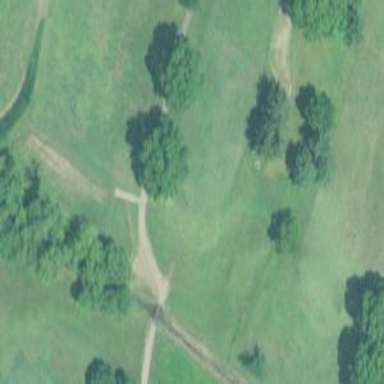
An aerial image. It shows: Path designated for golf carts.